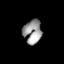
Tissue: lung
Cell type: Epithelial cells
Senescence score: 0.2146
Nuclear area (px): 426
Mean DAPI intensity: 151.378